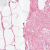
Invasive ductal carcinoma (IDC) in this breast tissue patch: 0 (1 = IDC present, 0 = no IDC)